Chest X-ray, AP view. Patient: 40 years old, sex M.
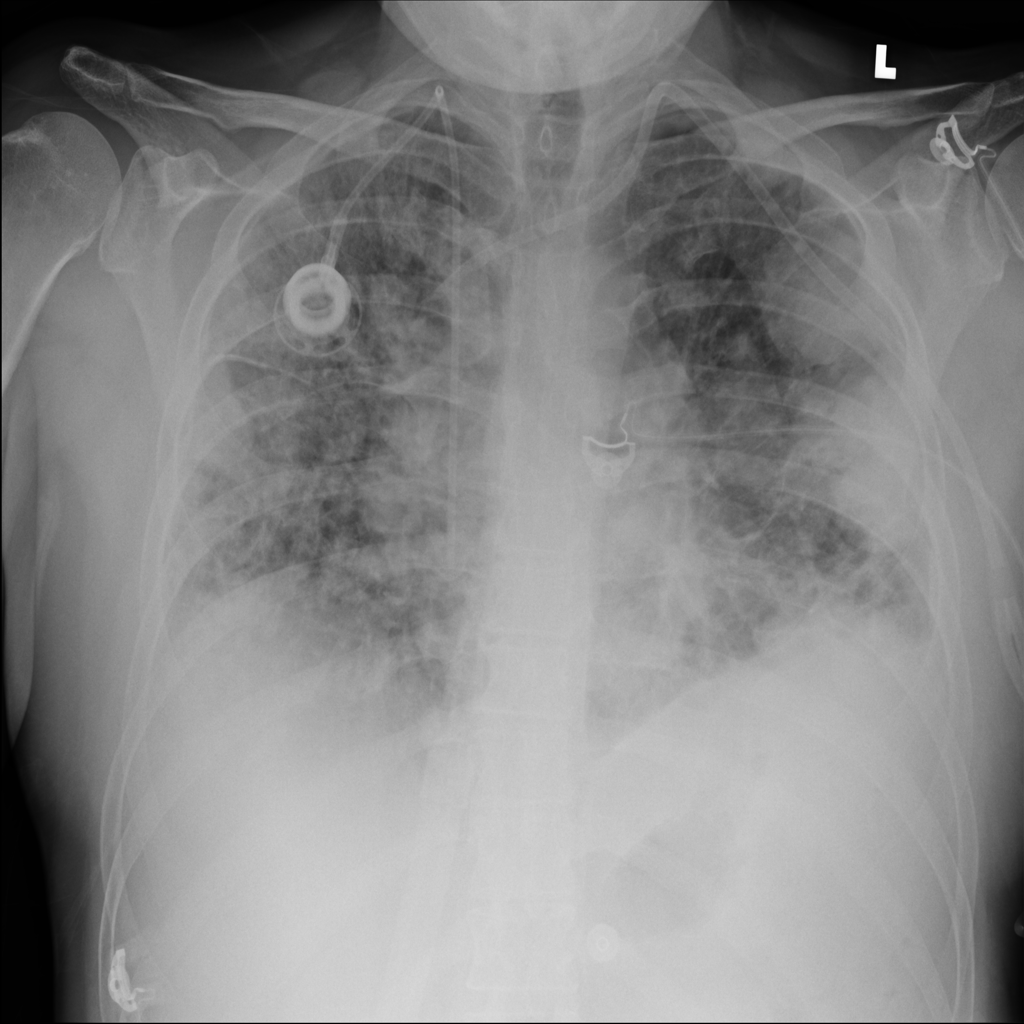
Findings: Effusion